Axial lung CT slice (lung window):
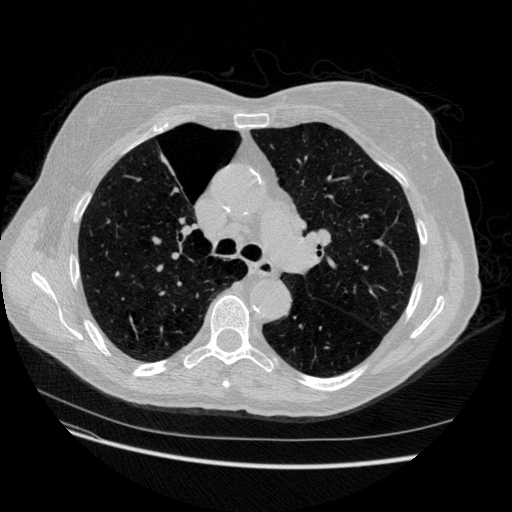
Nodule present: no